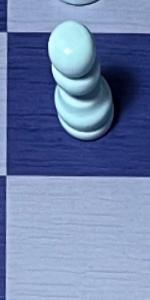
Label: Empty